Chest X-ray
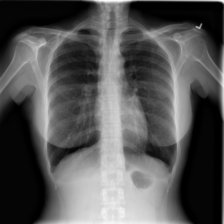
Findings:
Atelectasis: negative
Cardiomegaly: negative
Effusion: negative
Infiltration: negative
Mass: negative
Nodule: negative
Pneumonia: negative
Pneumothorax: negative
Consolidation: negative
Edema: negative
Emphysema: negative
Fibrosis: negative
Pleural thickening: negative
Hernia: negative